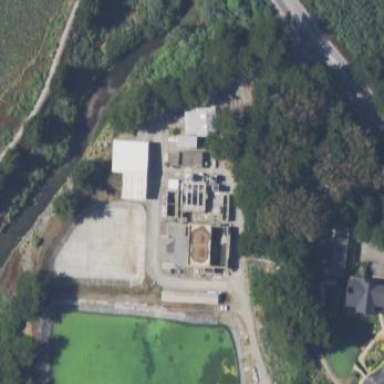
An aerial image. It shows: Wastewater plant.